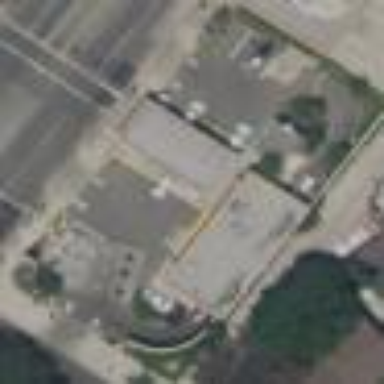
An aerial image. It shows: Fuel station.